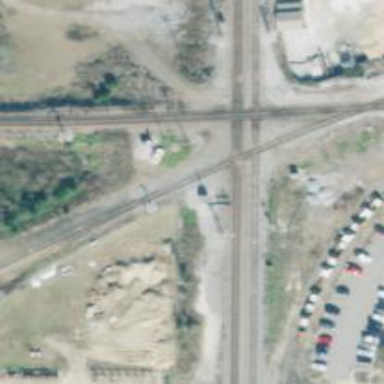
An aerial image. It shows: Site related to the railway.